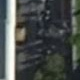
Vehicle type: Motorcycle